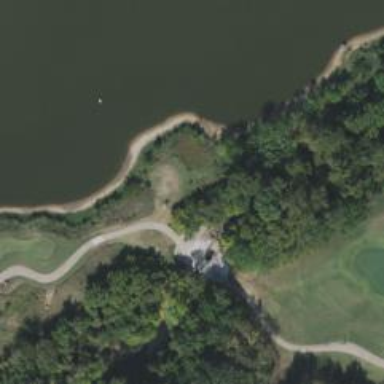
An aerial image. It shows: Footway that resembles golf path.